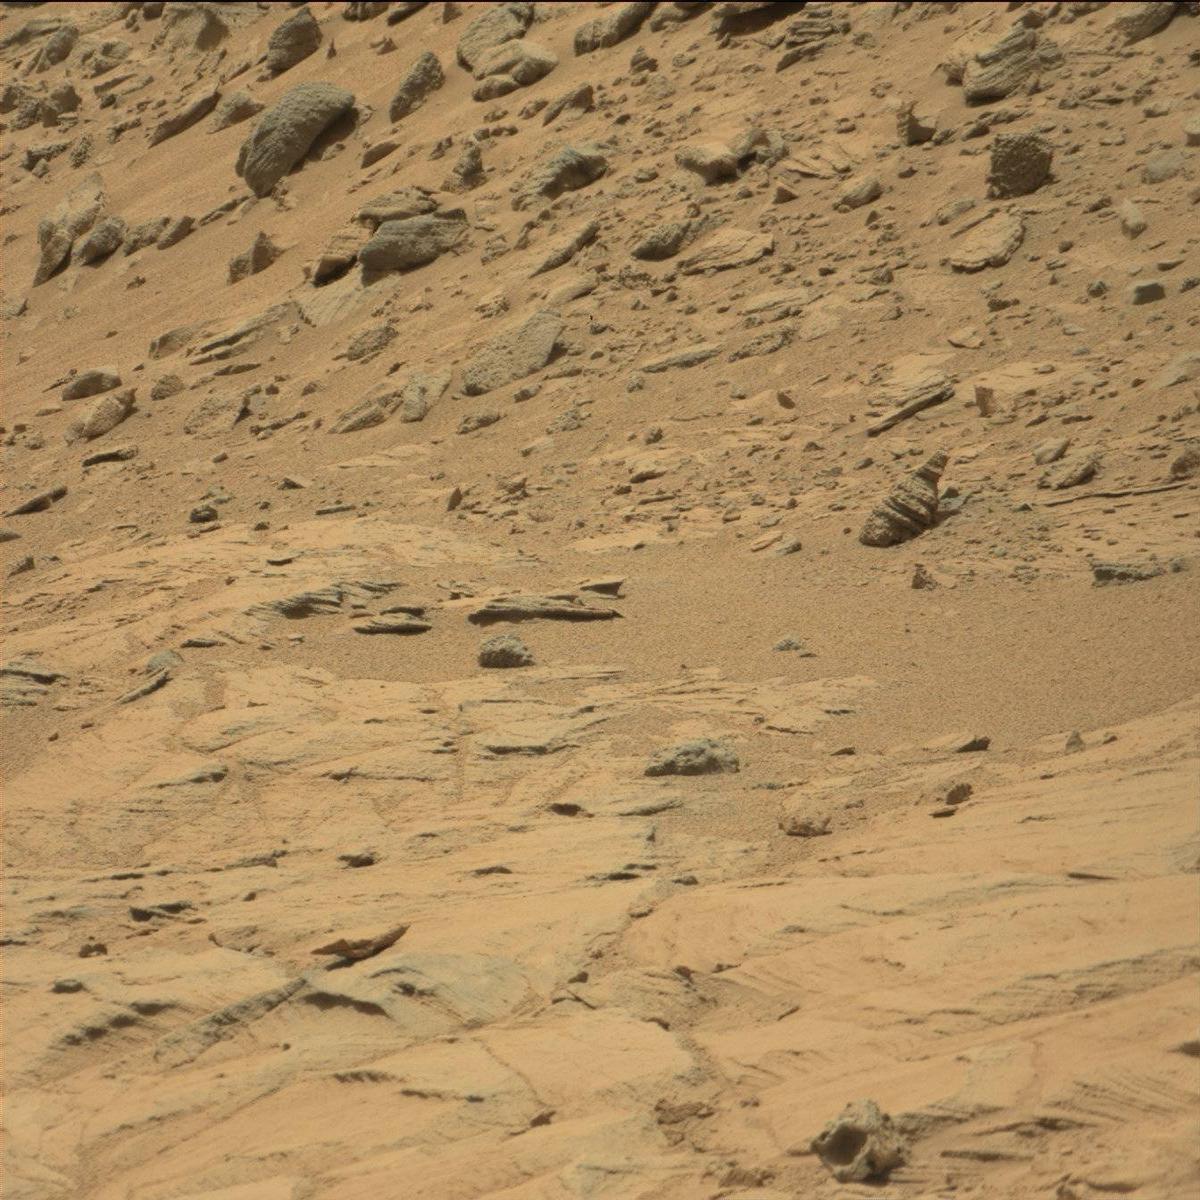
Terrain classes present: Bedrock, Sand / Soil